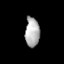
Tissue: lung
Cell type: Epithelial cells
Senescence score: 0.598
Nuclear area (px): 413
Mean DAPI intensity: 175.947